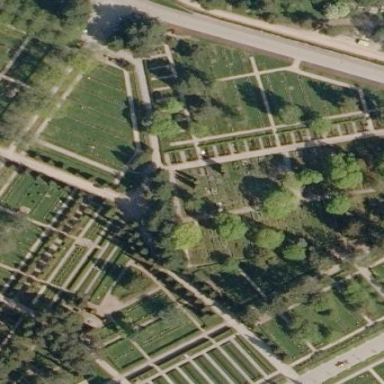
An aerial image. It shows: Sector within cemetery.